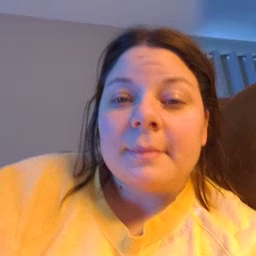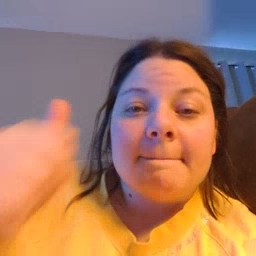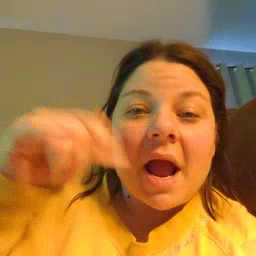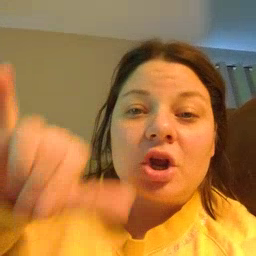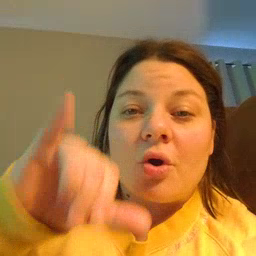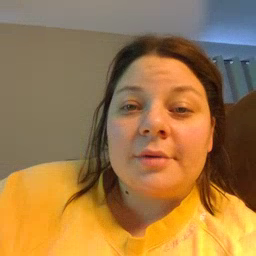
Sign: backyard